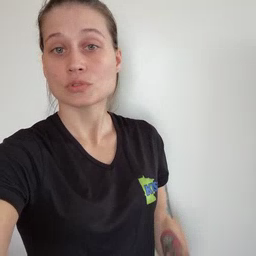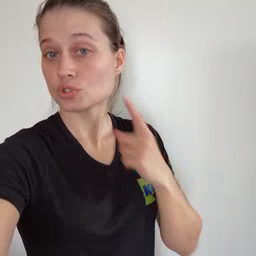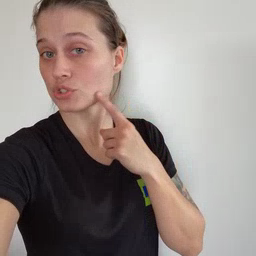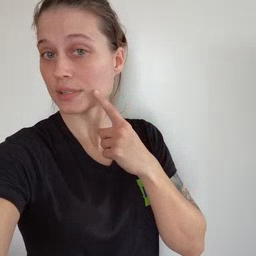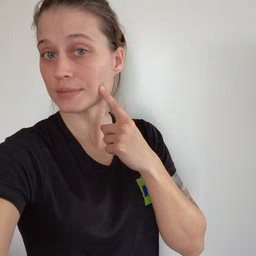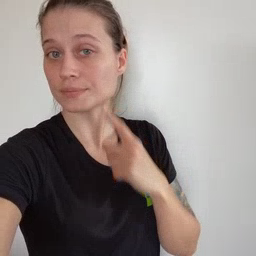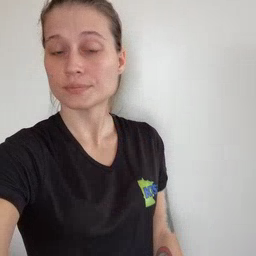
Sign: cheek